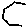
Label: hexagon